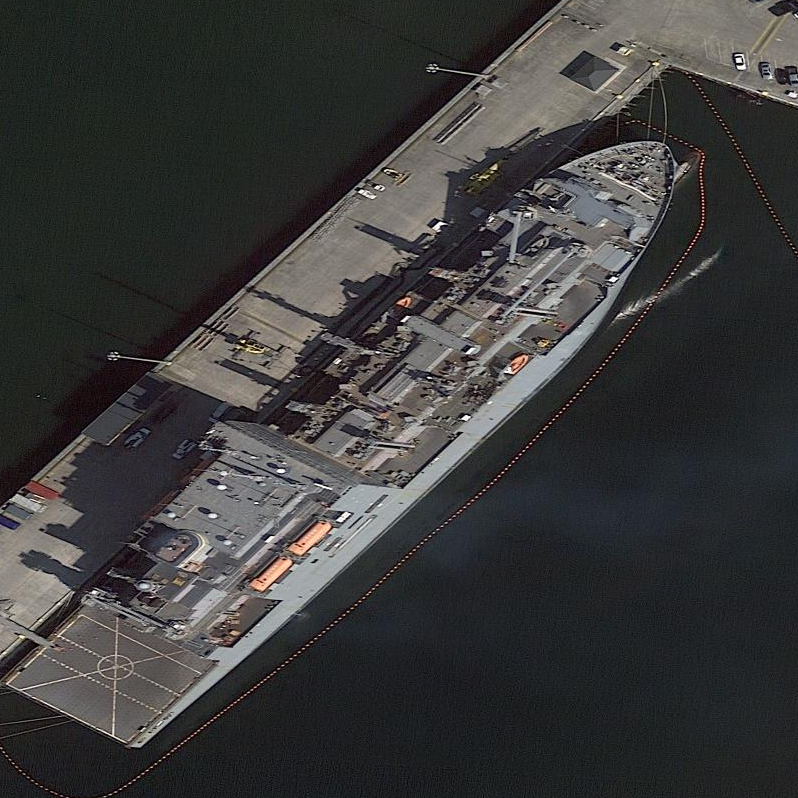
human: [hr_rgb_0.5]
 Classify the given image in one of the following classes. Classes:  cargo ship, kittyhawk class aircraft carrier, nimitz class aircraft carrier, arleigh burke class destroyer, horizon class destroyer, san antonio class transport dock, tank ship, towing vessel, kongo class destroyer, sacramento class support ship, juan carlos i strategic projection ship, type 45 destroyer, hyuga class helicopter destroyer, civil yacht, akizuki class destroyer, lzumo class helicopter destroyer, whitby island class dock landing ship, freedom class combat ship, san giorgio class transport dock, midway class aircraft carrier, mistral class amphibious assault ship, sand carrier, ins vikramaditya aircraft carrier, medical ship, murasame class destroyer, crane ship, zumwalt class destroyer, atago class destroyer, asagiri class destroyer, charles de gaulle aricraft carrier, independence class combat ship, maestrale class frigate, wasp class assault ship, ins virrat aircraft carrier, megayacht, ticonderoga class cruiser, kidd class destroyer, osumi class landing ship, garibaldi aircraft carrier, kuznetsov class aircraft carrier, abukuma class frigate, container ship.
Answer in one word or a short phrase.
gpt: Crane ship